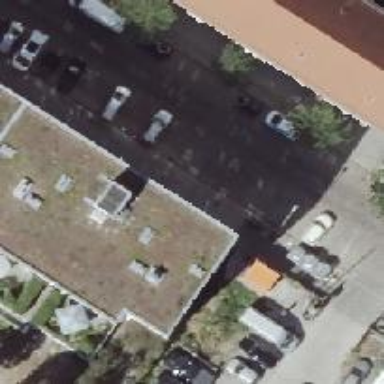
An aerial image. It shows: Parking entrance.